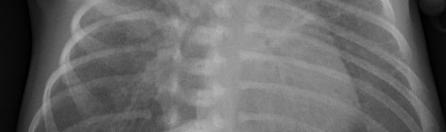
Diagnosis: PNEUMONIA